Aerial crown-view tile of a tropical tree (Barro Colorado Island, Panama), acquired 20250414:
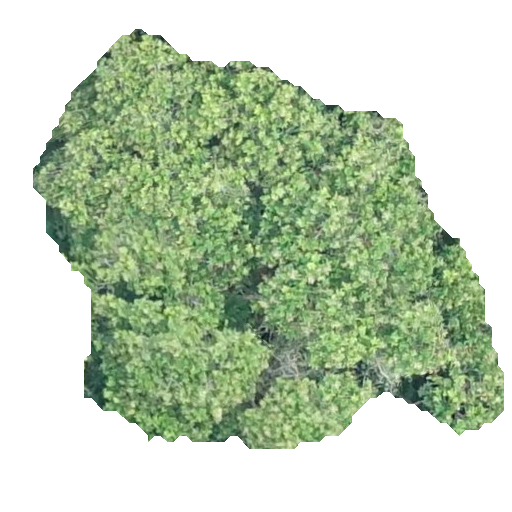
Species: Anacardium excelsum
GBIF accepted scientific name: Anacardium excelsum
Crown area: 199.325 m²